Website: home-depot
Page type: customer-info-address
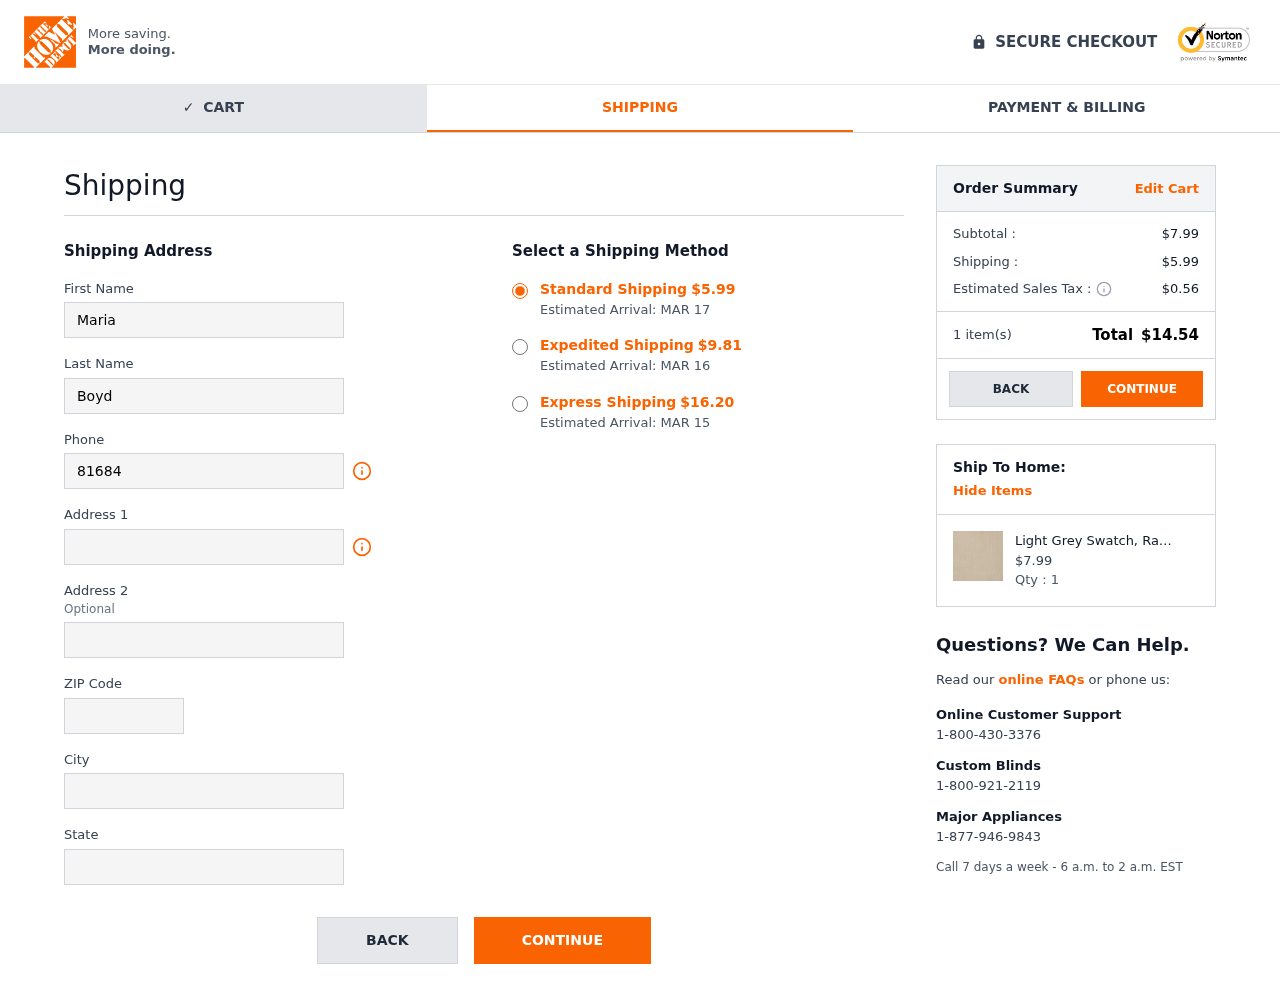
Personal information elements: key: PII_CITY
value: Christophershire
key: PII_FIRSTNAME
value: Maria
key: PII_LASTNAME
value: Boyd
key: PII_PHONE
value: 8168438297
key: PII_POSTCODE
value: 83178
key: PII_STATE
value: Idaho
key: PII_STREET
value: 86532 Richard Skyway Apt. 118
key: PII_STREET2
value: Suite 901
Product elements: key: PRODUCT1_NAME
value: Light Grey Swatch, Ravenna Home
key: PRODUCT1_PRICE
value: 7.99
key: PRODUCT1_QUANTITY
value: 1
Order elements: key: ORDER_SHIPPING_COST
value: $5.99
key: ORDER_DELIVERY_DATE
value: Estimated Arrival: MAR 17
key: ORDER_SHIPPING_COST_EXPEDITED
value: $9.81
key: ORDER_DELIVERY_DATE_EXPEDITED
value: Estimated Arrival: MAR 16
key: ORDER_SHIPPING_COST_EXPRESS
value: $16.20
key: ORDER_DELIVERY_DATE_EXPRESS
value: Estimated Arrival: MAR 15
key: ORDER_SUBTOTAL
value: $7.99
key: ORDER_TAX
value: $0.56
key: ORDER_NUM_ITEMS
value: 1 item(s)
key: ORDER_TOTAL
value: $14.54